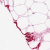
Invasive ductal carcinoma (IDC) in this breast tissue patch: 0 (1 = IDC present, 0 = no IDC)